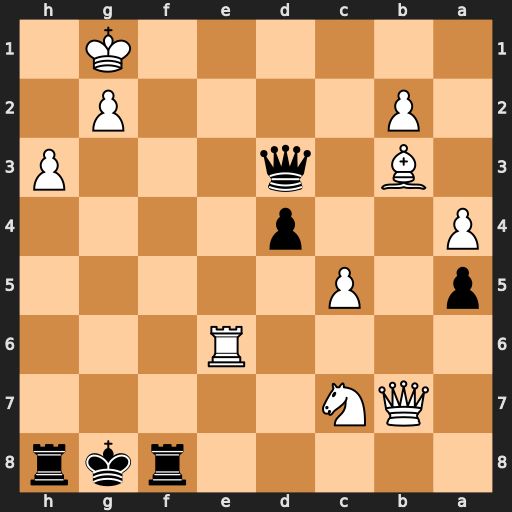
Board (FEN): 5rkr/1QN5/4R3/p1P5/P2p4/1B1q3P/1P4P1/6K1
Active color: b
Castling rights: -
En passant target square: -
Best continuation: Rf1+ Kh2 Rxh3+ gxh3 Rf2+ Qg2+ Rxg2+ Kxg2 Qxb3